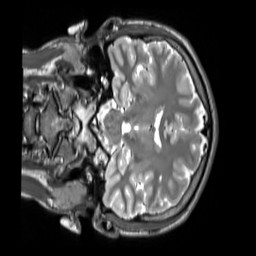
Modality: T2w
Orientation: coronal
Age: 23
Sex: male
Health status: ill
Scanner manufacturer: siemens
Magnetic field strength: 3 T
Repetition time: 2.8 s
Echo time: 0.326 s